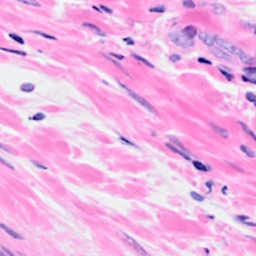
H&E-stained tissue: Breast